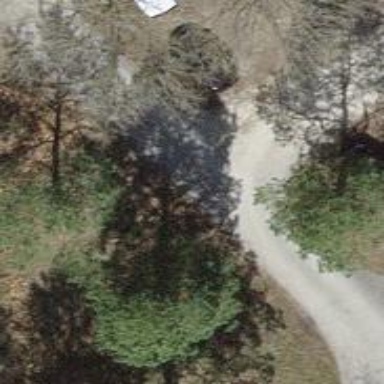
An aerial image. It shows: Unpaved parking aisle road for service vehicles.